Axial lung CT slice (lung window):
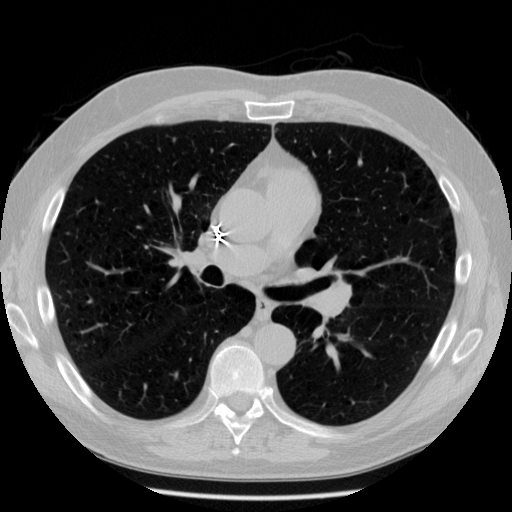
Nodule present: no